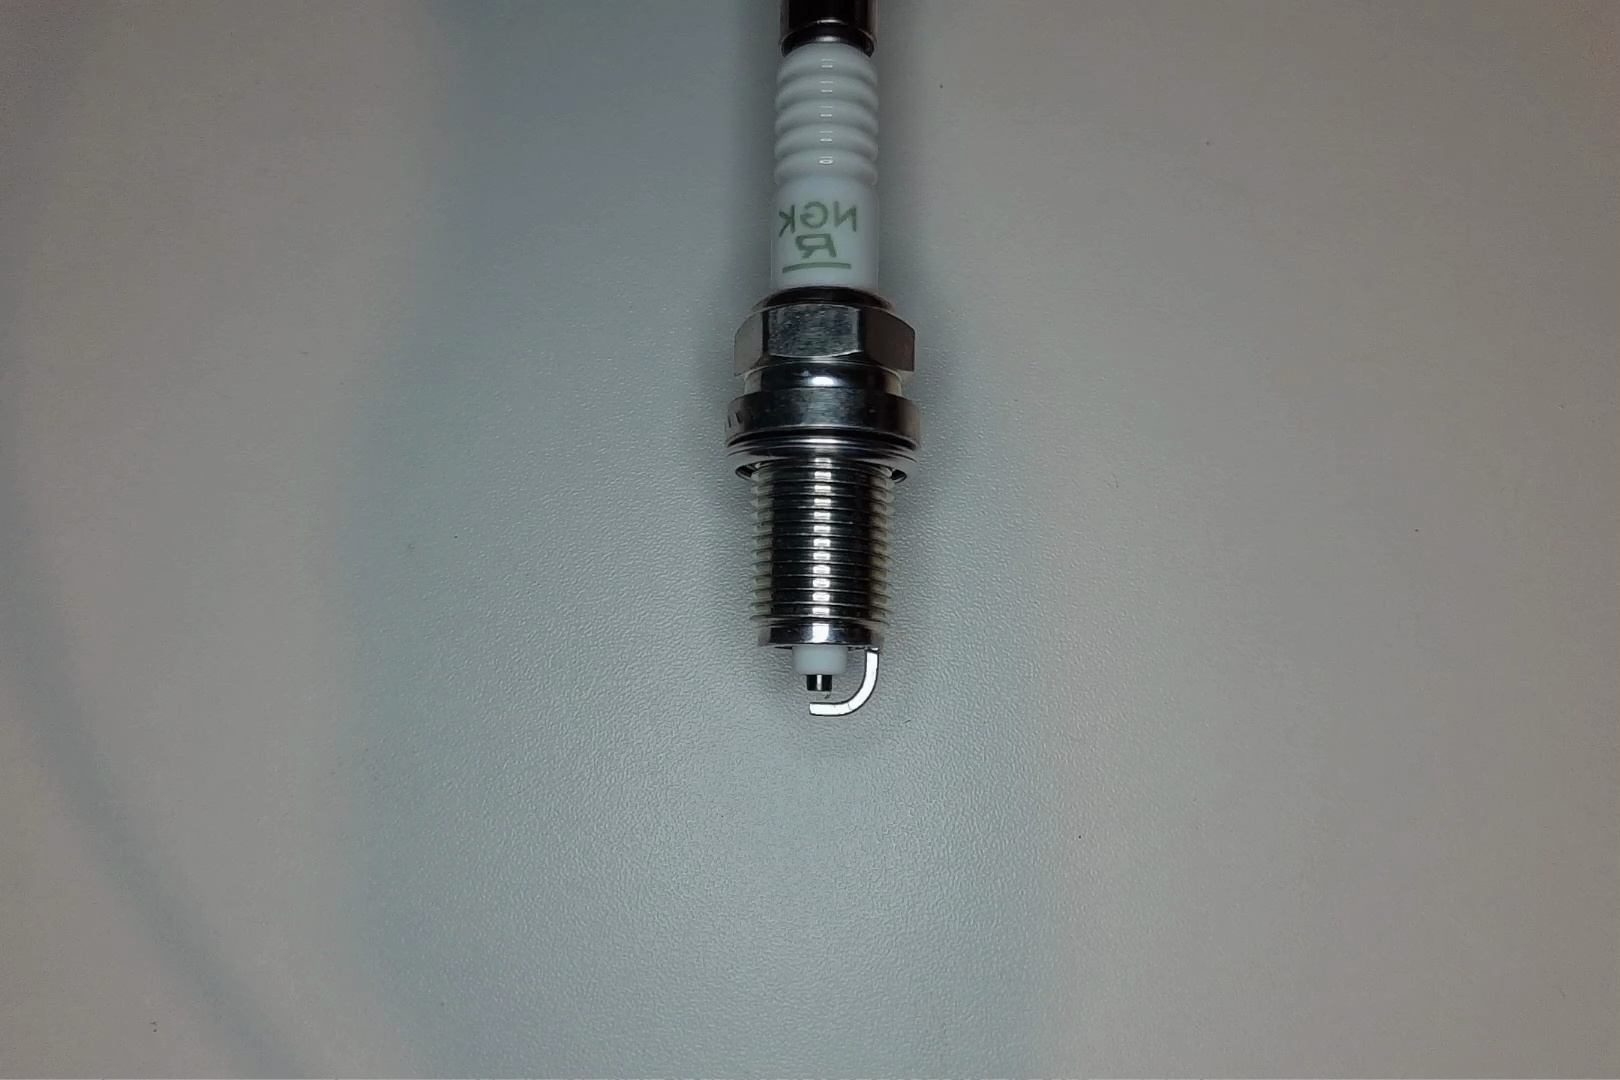
Label: no anomaly